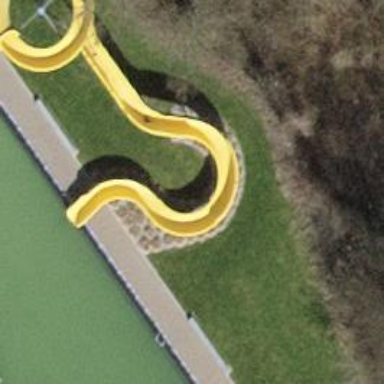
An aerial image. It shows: Water slide attraction.